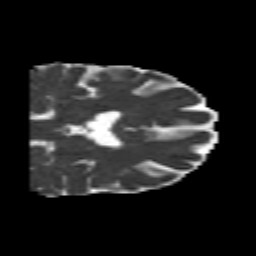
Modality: MD
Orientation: coronal
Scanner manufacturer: siemens
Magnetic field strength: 3 T
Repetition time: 6.8 s
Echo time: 0.093 s